The plot shows how the frequency content of a bearing vibration signal evolves over time (STFT spectrogram). Diagnose the bearing from this image, choosing from: normal, inner_race, outer_race, ball.
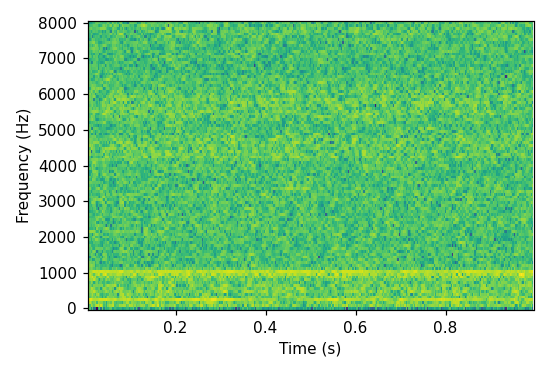
Answer: normal